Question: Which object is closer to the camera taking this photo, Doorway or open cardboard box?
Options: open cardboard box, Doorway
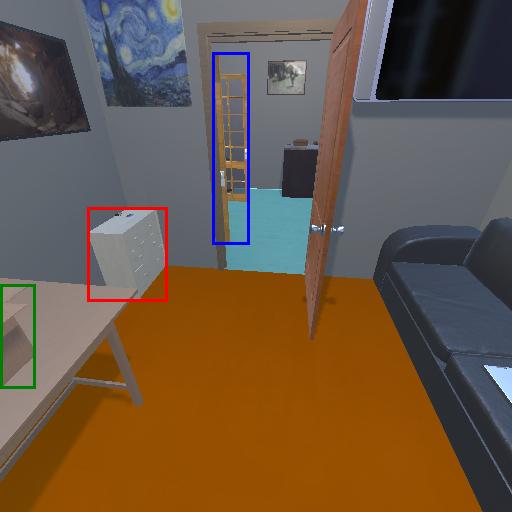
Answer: open cardboard box